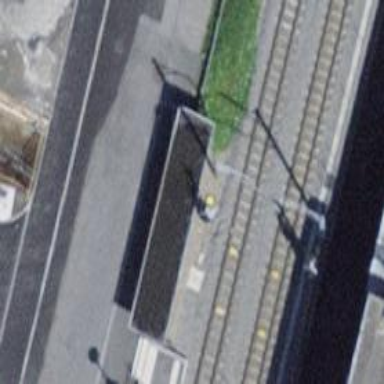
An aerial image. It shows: Narrow-gauge railway with 1 track. The tracks are electrified with contact line.